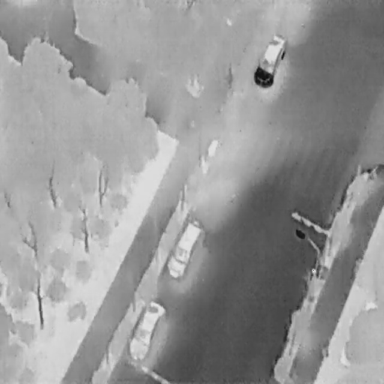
There are three Cars in the infrared image.